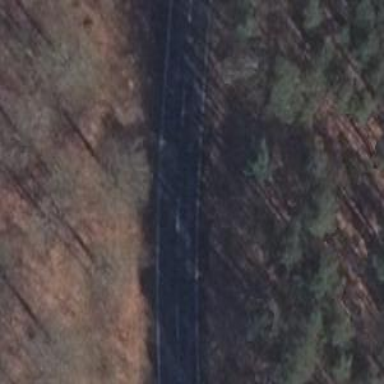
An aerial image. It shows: Secondary road.